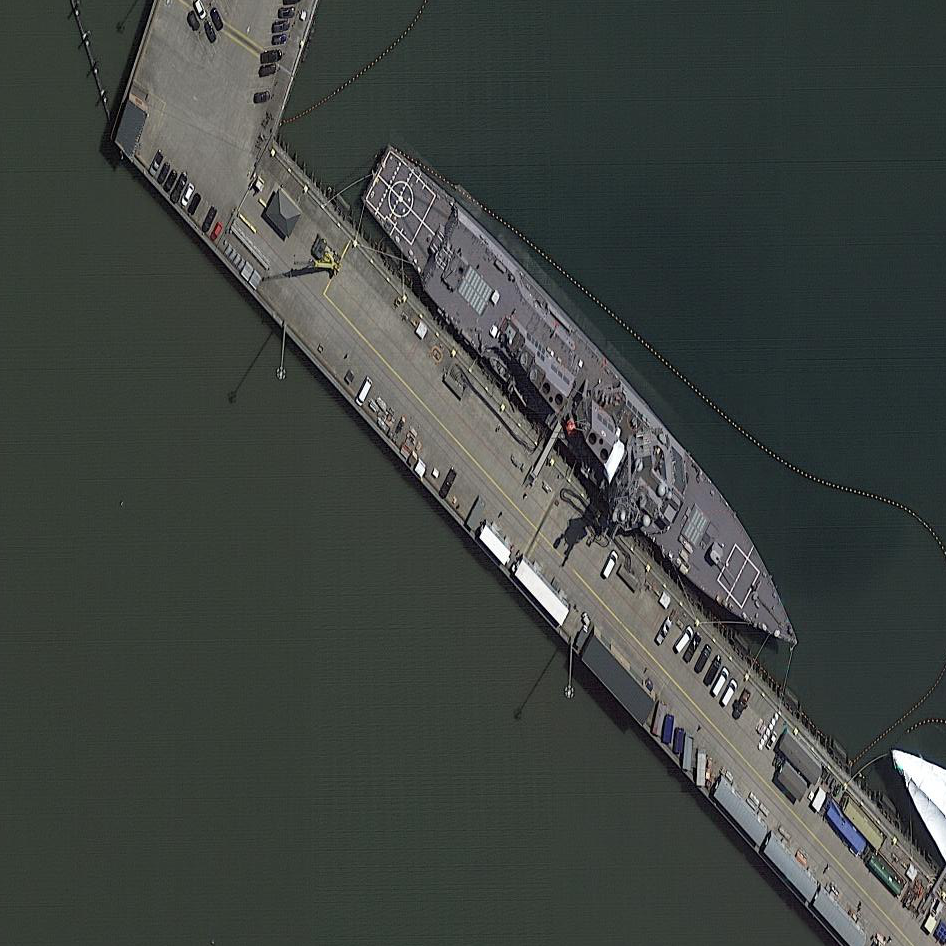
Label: destroyer